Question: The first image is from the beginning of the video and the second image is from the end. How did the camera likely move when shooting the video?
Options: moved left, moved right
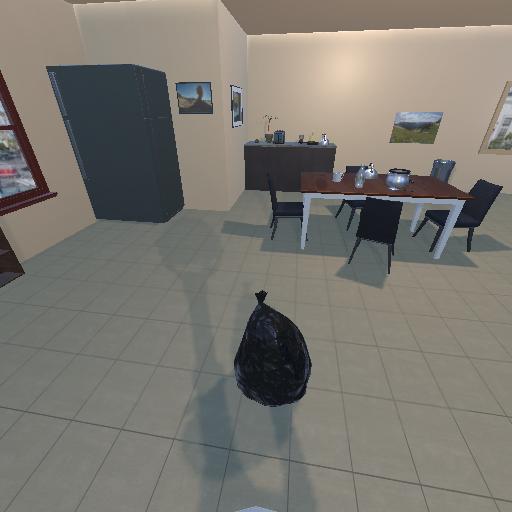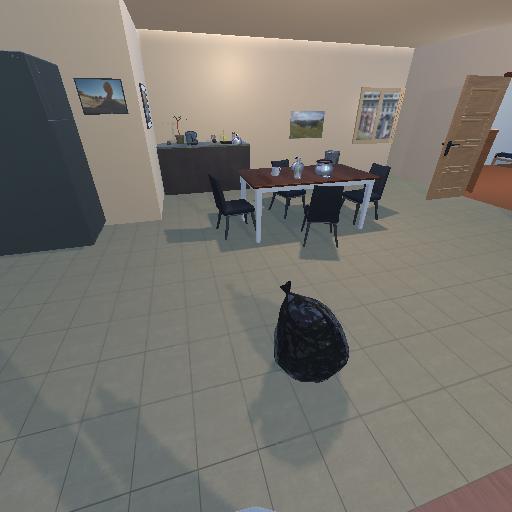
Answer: moved left